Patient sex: M
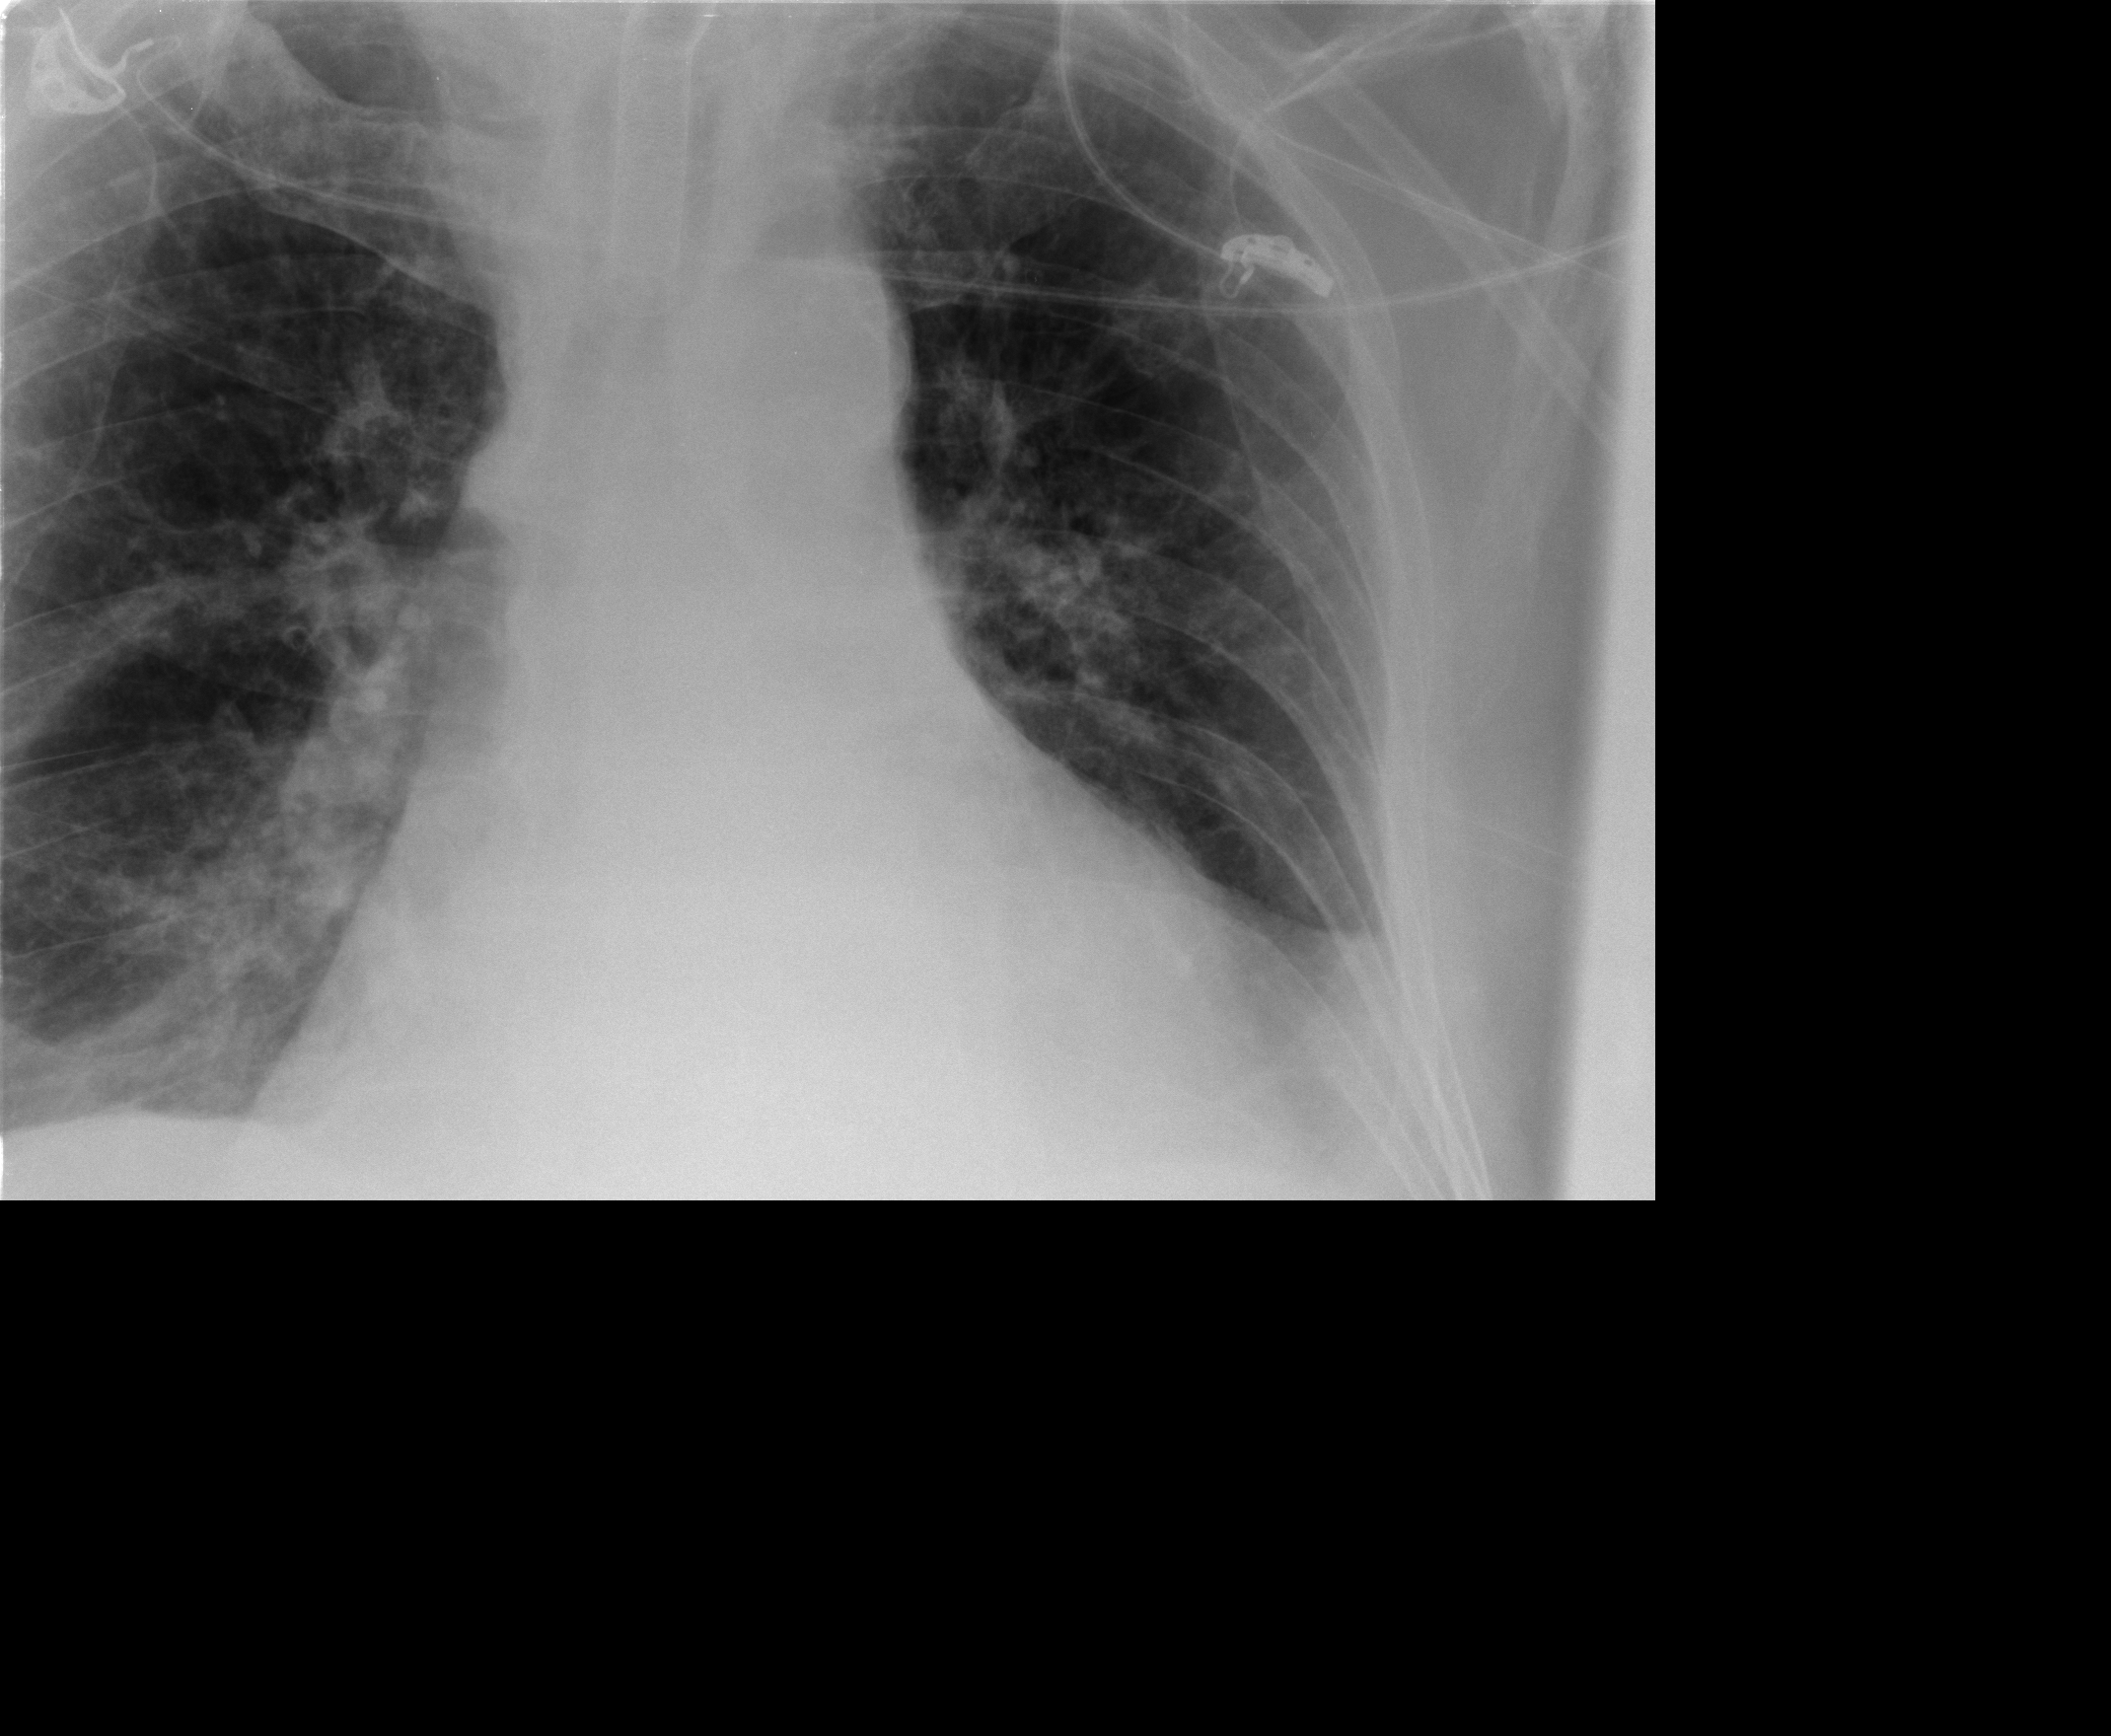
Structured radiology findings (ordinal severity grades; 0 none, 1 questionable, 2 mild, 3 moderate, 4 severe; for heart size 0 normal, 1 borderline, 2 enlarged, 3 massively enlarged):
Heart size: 0
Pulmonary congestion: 2
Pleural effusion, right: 2
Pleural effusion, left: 0
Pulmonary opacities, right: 0
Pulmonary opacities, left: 0
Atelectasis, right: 2
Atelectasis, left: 0